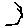
Label: hexagon